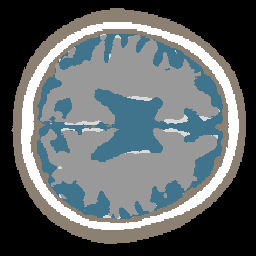
Label: no_lesion